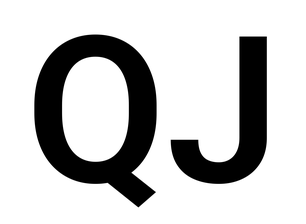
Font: Roboto_SemiBold